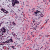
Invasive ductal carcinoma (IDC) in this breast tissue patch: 1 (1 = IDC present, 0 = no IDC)